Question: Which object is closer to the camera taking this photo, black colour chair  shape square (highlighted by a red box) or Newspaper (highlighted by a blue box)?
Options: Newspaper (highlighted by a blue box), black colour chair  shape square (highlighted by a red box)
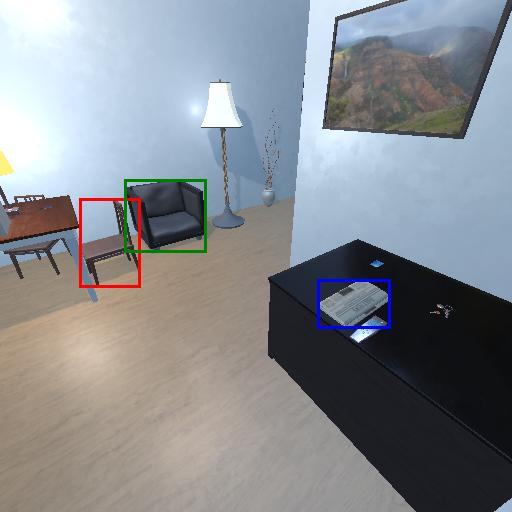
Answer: Newspaper (highlighted by a blue box)